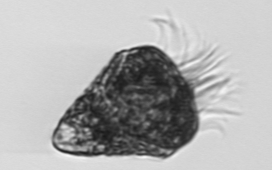
Label: Strombidium_morphotype2